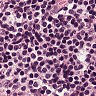
Metastatic tissue present: no